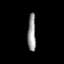
Tissue: lung
Cell type: Epithelial cells
Senescence score: 0.1812
Nuclear area (px): 297
Mean DAPI intensity: 148.367